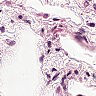
Metastatic tissue present: no